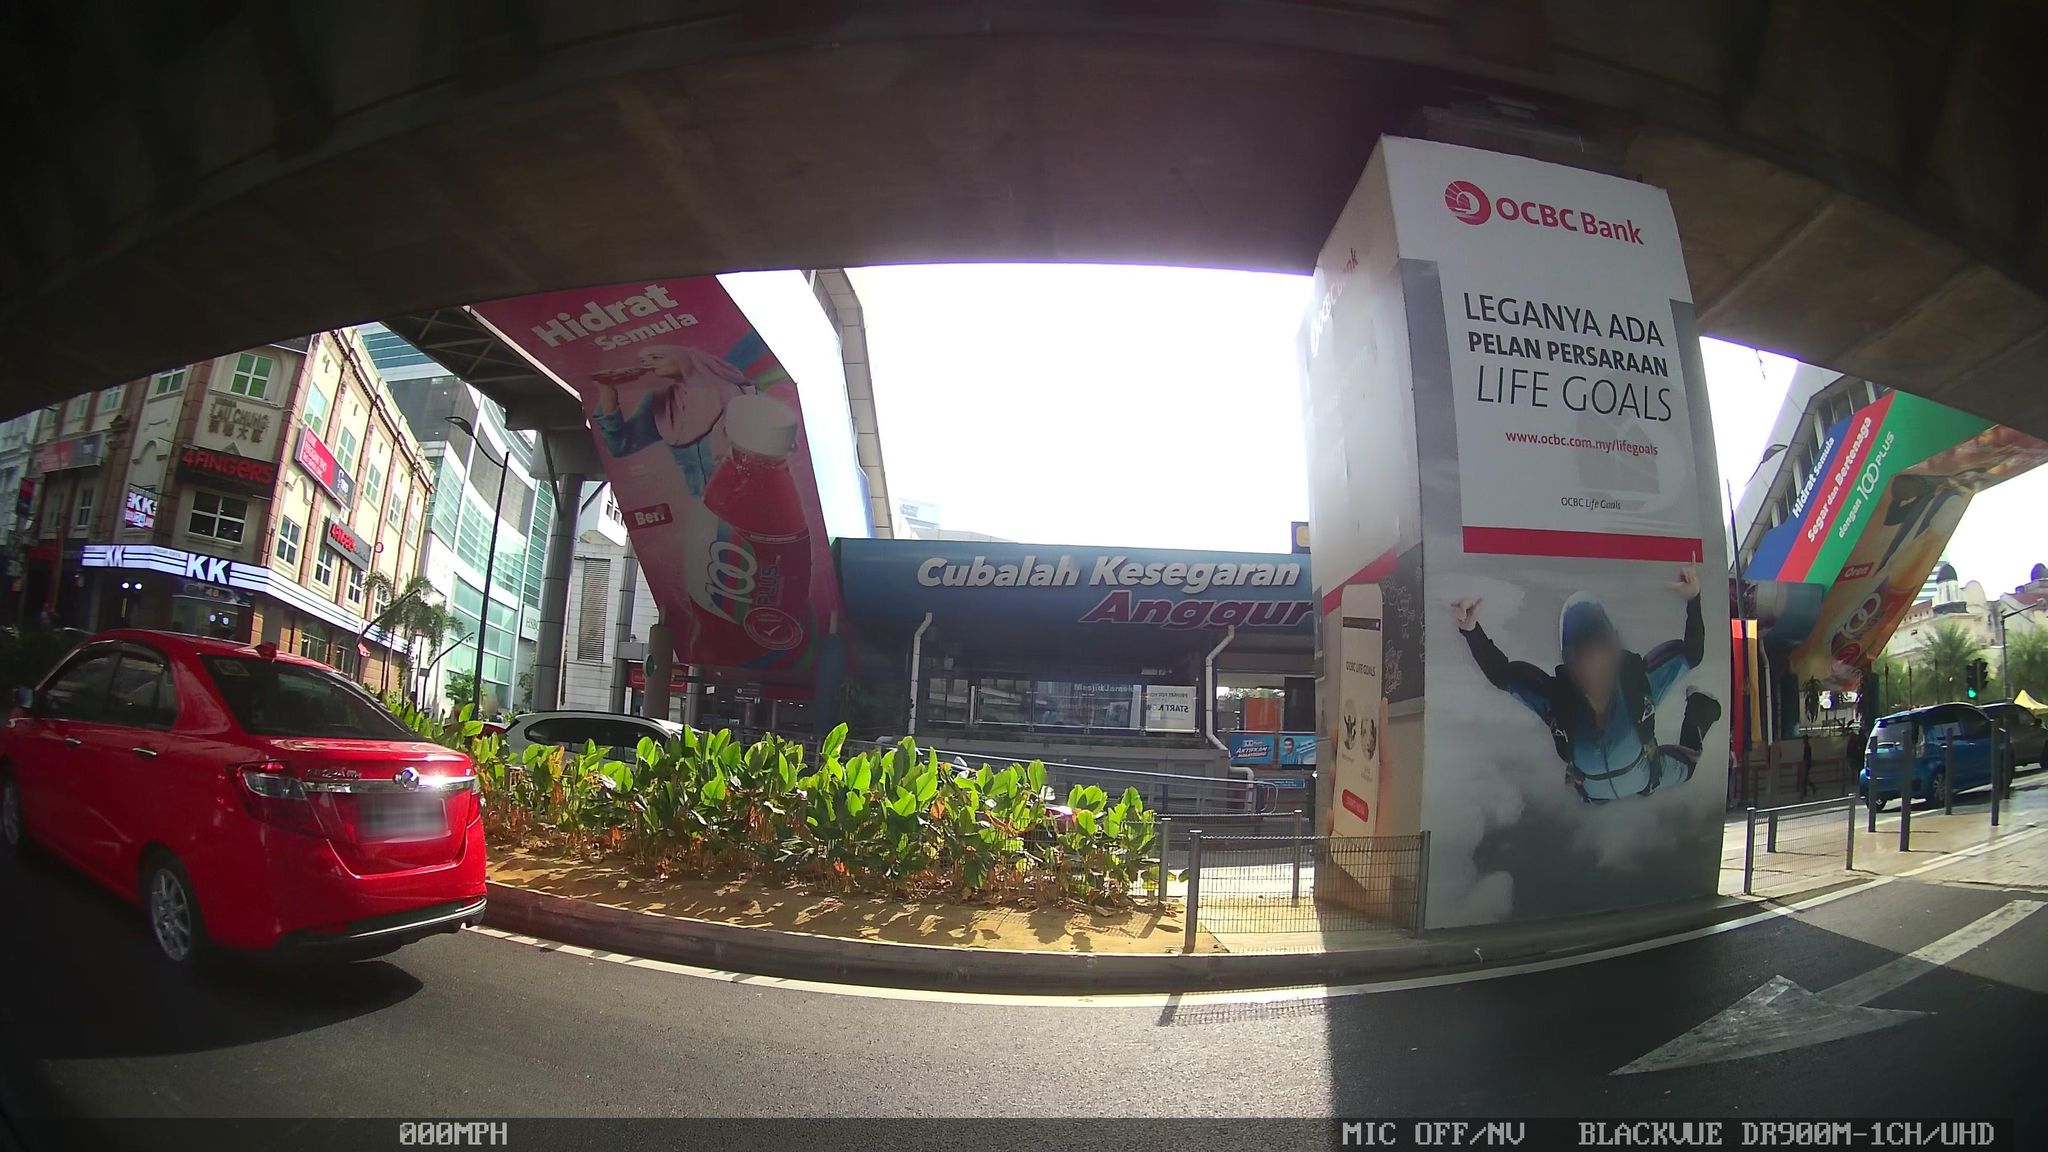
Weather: clear
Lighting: day
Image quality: good
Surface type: driving surface
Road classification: footway, steps, corridor
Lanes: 2
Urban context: urban centre
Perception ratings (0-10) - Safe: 5.5, Lively: 6.07, Beautiful: 2.99, Boring: 2.55, Depressing: 7.16, Wealthy: 8.45